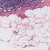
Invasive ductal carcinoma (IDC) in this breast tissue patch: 0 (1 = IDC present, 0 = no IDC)